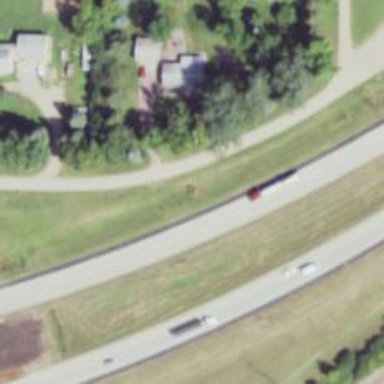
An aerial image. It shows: Trunk highway.